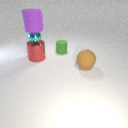
small cyan metal sphere below large purple rubber cylinder